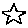
Label: star